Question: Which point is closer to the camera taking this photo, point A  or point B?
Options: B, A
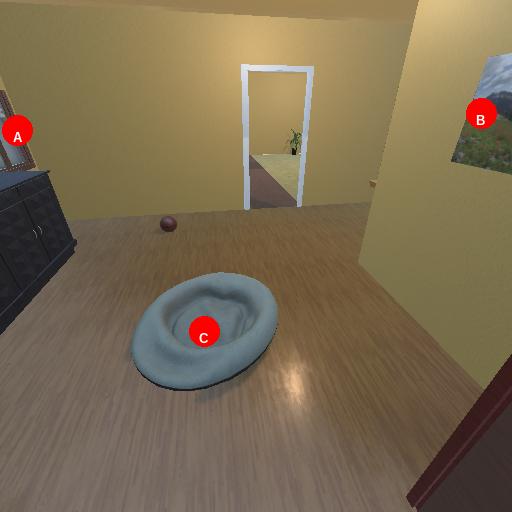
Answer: B